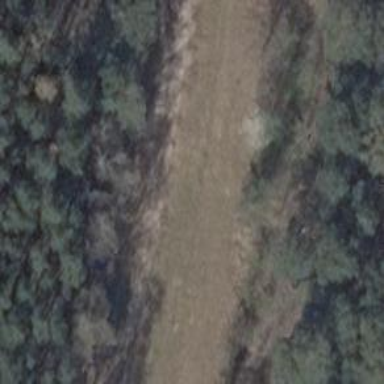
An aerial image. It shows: Dirt track road with grade 4 tracktype.